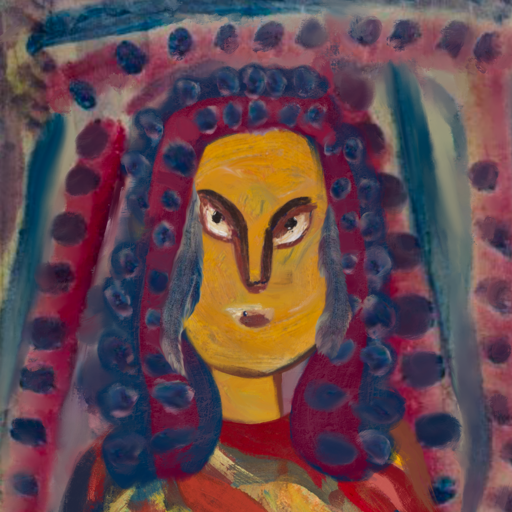
Background: HillGirl, Head And Neck Front: After_Raid, Face Front: After_Raid, Bust: Mother_And_Son_Son, Hair Front: Hill_Girl, Head Accessory: Blank, Second Necklace: Blank, Necklace: Blank, Baby: Blank